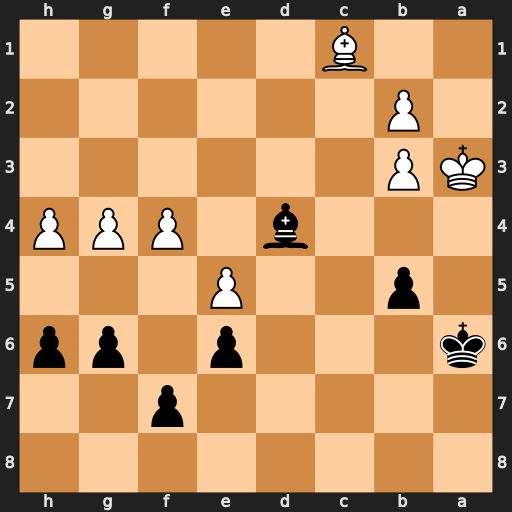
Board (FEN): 8/5p2/k3p1pp/1p2P3/3b1PPP/KP6/1P6/2B5
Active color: b
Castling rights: -
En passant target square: -
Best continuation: h5 gxh5 gxh5